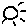
Label: sun